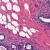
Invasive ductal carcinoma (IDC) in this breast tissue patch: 0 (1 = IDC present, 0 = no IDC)